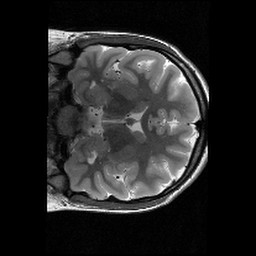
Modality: T2w
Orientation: coronal
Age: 23
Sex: female
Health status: healthy
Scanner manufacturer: siemens
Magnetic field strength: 3 T
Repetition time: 6 s
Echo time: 0.064 s